Question: I made a reverse timer that takes its values from 'querySelectorAll' there may be several of them so I put a loop that works fine but only in the console as soon as I want to output in HTML outputs Nan
I get several dates from classes
'''
let date_reg_end = document.querySelectorAll(".time1");
'''
I calculate the timer itself and output it
'''
let countDownDate = setInterval(function() {
for (var i = 0; i < date_reg_end.length; i++) {
var t = Date.parse(date_reg_end[i].innerHTML) - Date.parse(new Date());
var seconds = Math.floor((t / 1000) % 60);
var minutes = Math.floor((t / 1000 / 60) % 60);
var hours = Math.floor((t / (1000 * 60 * 60)) % 24);
var days = Math.floor(t / (1000 * 60 * 60 * 24));
// date_reg_end[i].innerText = days+'d'+hours+'h'+minutes+'m';
// console.log(days+'d'+hours+'h'+minutes+'m');
}
}, 1000);
'''
if I output only 'console.log(days+ ' d '+hours+ 'h'+minutes+ 'm');' it outputs everything as it should calculate everything as it should
if I output 'date_reg_end[i]' to html 'innerText = days+ 'd'+hours+ 'h'+minutes+ 'm'' then it works once and then 'NaN'

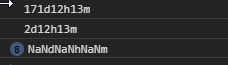
Answer: Use data attribute instead of innerHTML
'days+'d'+hours+'h'+minutes+'m'' is not parse-able as a date.
After first time, you have an invalid date string in your date_regs
Instead use a data-attribute:
'''
const date_reg_end = document.querySelectorAll(".time");
let countDownDate = setInterval(function() {
for (let i = 0; i < date_reg_end.length; i++) {
const end = date_reg_end[i].dataset.time;
const t = Date.parse(end) - Date.parse(new Date());
const seconds = Math.floor((t / 1000) % 60);
const minutes = Math.floor((t / 1000 / 60) % 60);
const hours = Math.floor((t / (1000 * 60 * 60)) % 24);
const days = Math.floor(t / (1000 * 60 * 60 * 24));
date_reg_end[i].innerText = days+'d'+hours+'h'+minutes+'m'+seconds+'s until '+end;
// console.log(days+'d'+hours+'h'+minutes+'m');
}
}, 1000);
'''
'''
<span class="time" data-time="2020/12/17 12:33"></span><hr/>
<span class="time" data-time="2021/07/17 15:00"></span>
'''